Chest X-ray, PA view. Patient: 48 years old, sex M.
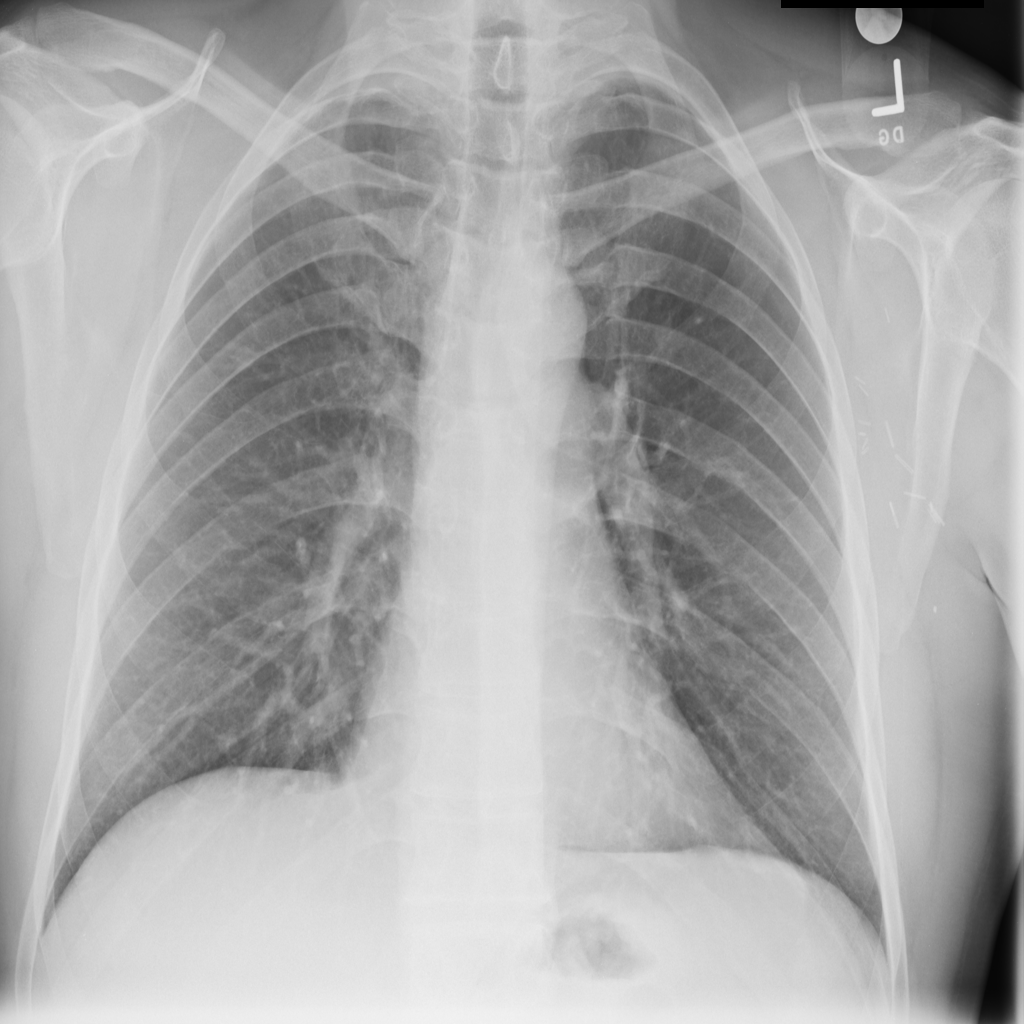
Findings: Nodule